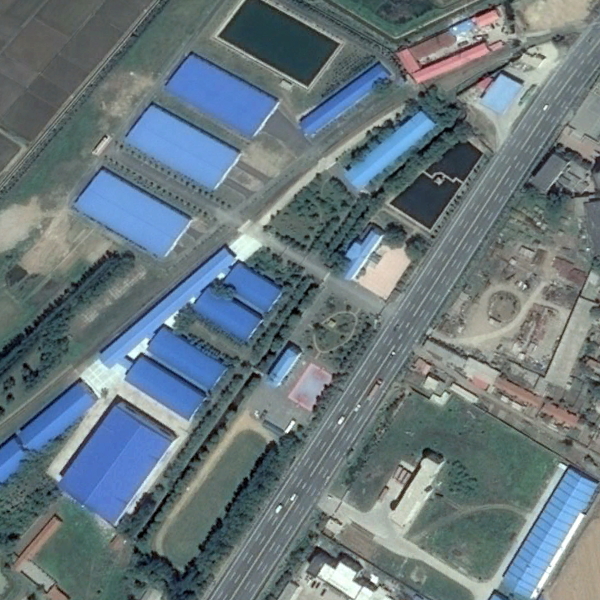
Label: Industrial